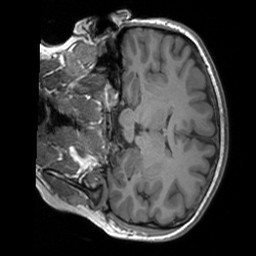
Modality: T1w
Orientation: coronal
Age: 24
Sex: female
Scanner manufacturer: siemens
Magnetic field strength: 3 T
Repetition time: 1.9 s
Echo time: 0.00252 s